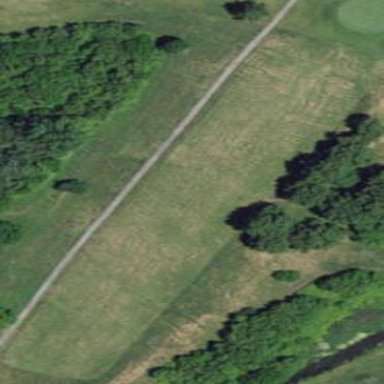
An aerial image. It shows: Grassy area designated as golf fairway.